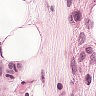
Metastatic tissue present: yes